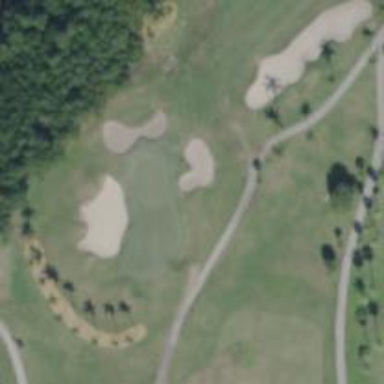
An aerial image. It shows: View of golf hole.